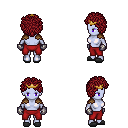
a pixel art fantasy rpg character, female body template, dark elf, purple skin, leather shoulder armor, red pants, brunette curly afro hairstyle, gold tiara, metal gloves, gray slippers, four views (front, back, left, right), 2x2 character sprite sheet, small pixel art, hard edges, no anti-aliasing